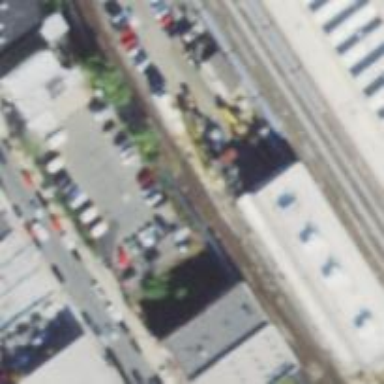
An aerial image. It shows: Electrified rail service yard.